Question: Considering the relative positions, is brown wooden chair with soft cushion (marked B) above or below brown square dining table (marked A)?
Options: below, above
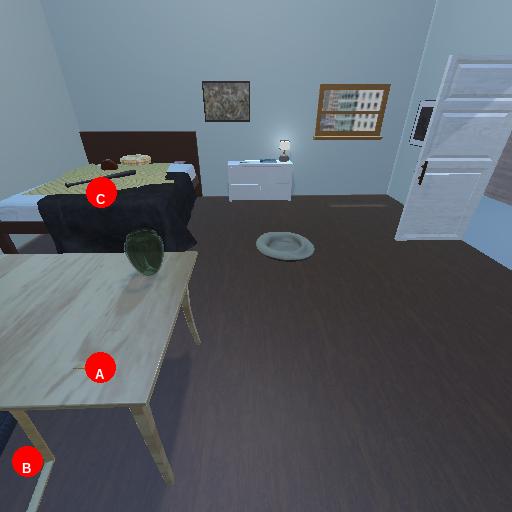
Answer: below